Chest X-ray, PA view. Patient: 53 years old, sex M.
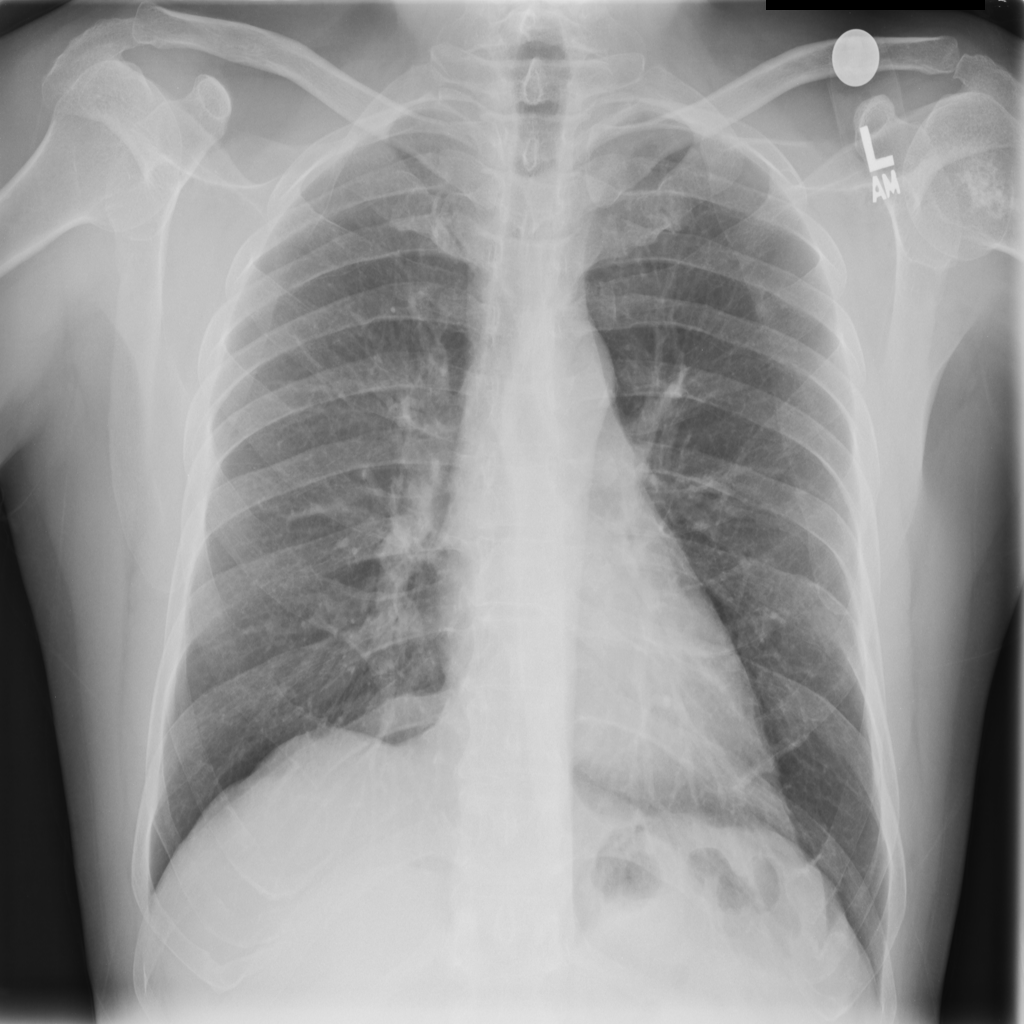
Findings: No Finding